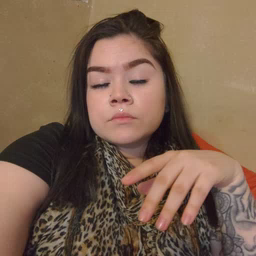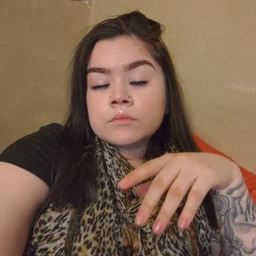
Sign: face